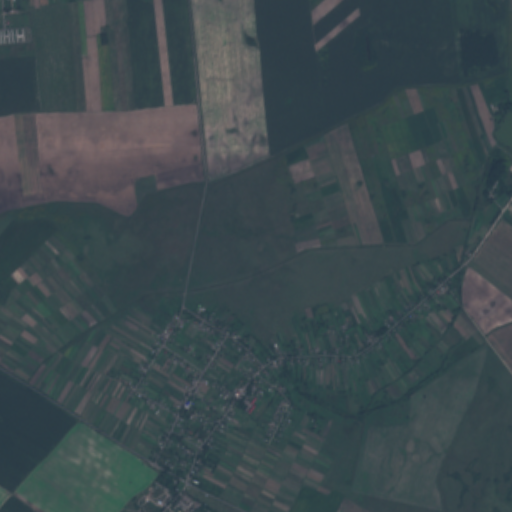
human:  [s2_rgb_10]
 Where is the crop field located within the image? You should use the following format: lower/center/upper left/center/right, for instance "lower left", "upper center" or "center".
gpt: The crop field is located in the upper right of the image.
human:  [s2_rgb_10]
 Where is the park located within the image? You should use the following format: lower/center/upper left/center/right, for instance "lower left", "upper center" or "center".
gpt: The park is located in the center left of the image.
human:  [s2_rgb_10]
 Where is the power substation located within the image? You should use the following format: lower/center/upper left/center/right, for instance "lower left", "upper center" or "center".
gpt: The power substation is located in the lower center of the image.
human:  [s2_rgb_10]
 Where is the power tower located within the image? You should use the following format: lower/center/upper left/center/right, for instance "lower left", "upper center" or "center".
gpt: The power tower is located in the lower left of the image.
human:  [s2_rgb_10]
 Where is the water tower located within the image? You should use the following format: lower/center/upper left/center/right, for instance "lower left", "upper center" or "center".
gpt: The water tower is located in the lower left of the image.
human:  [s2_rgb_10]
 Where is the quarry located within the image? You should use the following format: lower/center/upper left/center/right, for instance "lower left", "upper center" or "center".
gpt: There is no quarry in the image.